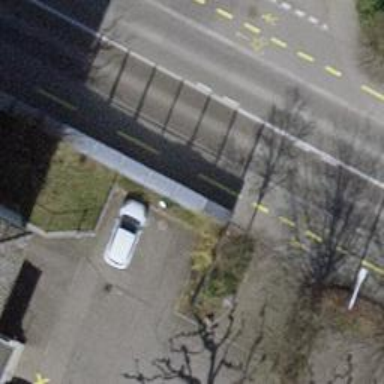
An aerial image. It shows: Bollard barrier.